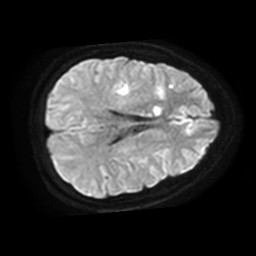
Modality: TRACE
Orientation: axial
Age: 49
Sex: female
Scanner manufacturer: philips
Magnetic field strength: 3 T
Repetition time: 4.297 s
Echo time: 0.07459 s